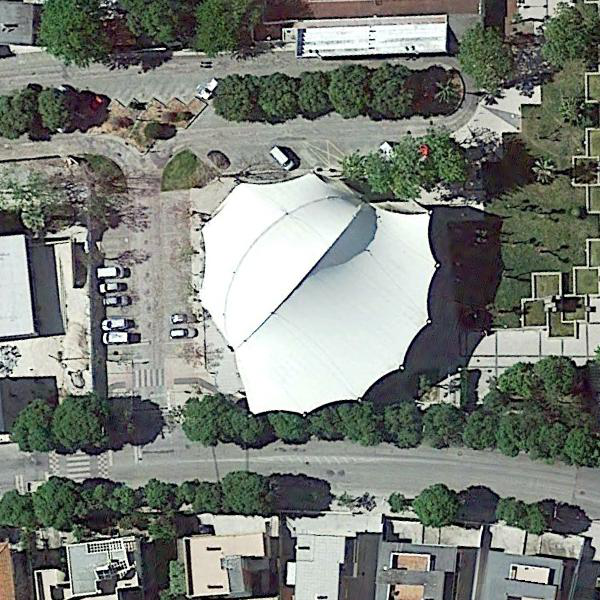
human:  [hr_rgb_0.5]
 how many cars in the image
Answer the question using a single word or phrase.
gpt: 9